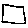
Label: square